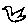
Label: bird